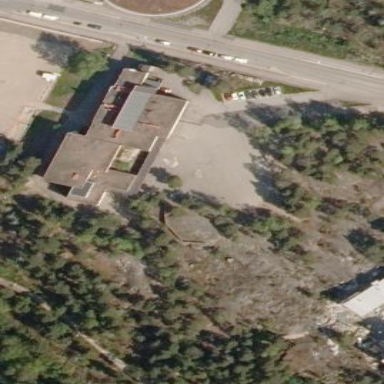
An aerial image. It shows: School building.